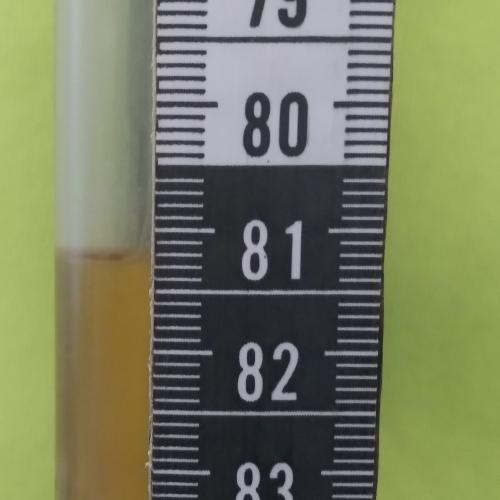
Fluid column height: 81.2 cm